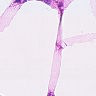
Metastatic tissue present: no